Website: walmart
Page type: customer-info-address
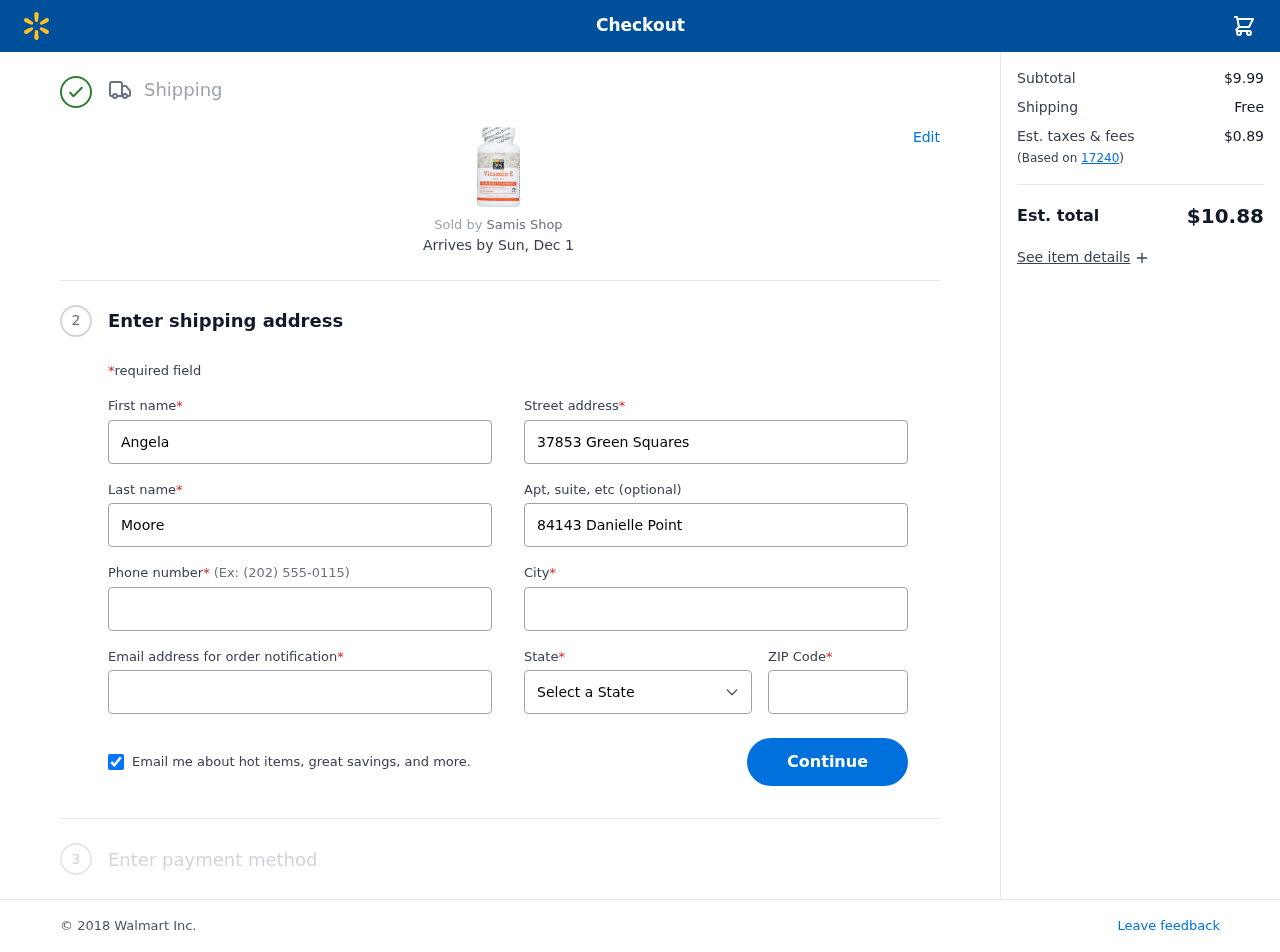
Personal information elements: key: PII_CITY
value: West Christina
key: PII_EMAIL
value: amoore@gmail.com
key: PII_FIRSTNAME
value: Angela
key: PII_LASTNAME
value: Moore
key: PII_PHONE
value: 9628343344
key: PII_POSTCODE
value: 17240
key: PII_STATE
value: Illinois
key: PII_STREET
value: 37853 Green Squares
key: PII_STREET2
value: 84143 Danielle Point Apt. 146
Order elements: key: ORDER_DELIVERY_DATE
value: Sun, Dec 1
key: ORDER_SUBTOTAL
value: $9.99
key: ORDER_SHIPPING_COST
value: Free
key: ORDER_TAX
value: $0.89
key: ORDER_TOTAL
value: $10.88